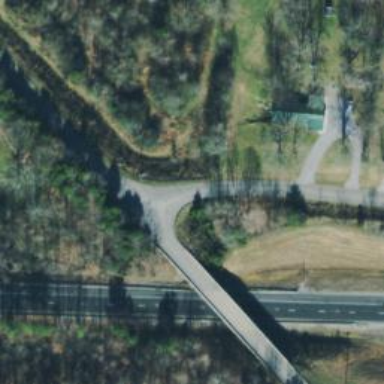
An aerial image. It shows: Residential road with bridge.